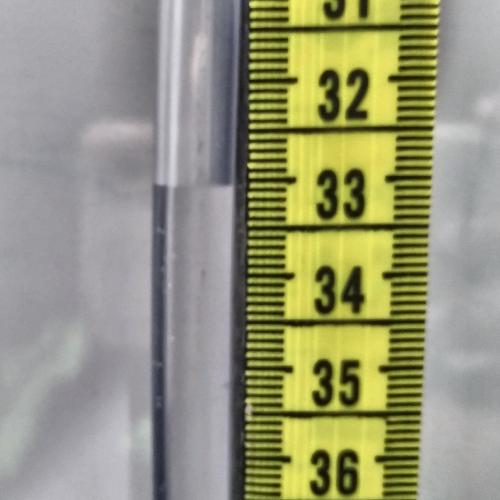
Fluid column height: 33.1 cm